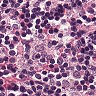
Metastatic tissue present: no